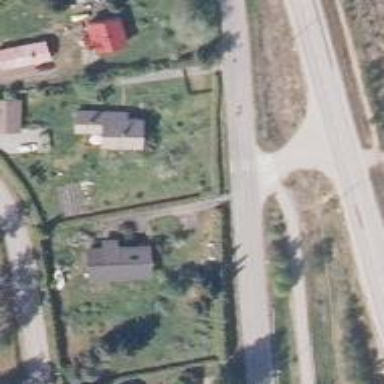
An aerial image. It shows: Asphalt cycleway.